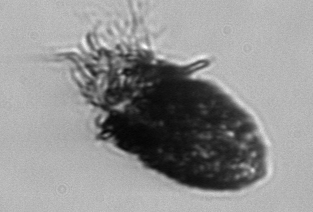
Label: Stenosemella_pacifica